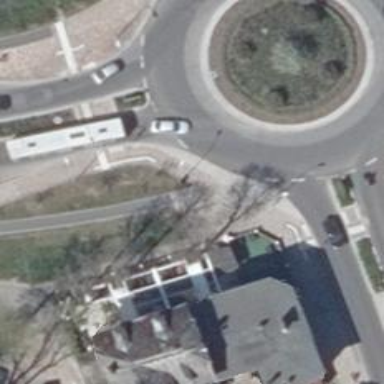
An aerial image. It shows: Sidewalk.